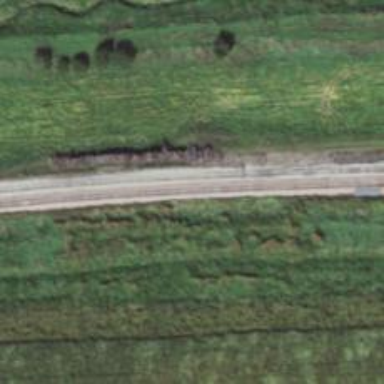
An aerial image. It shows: Railway track.